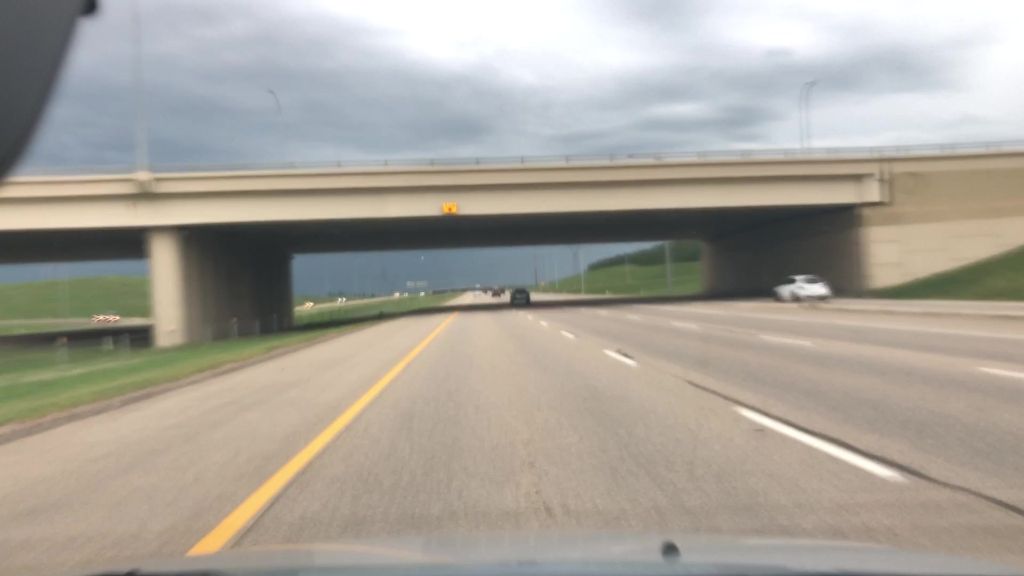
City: edmonton